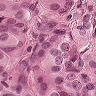
Metastatic tissue present: yes